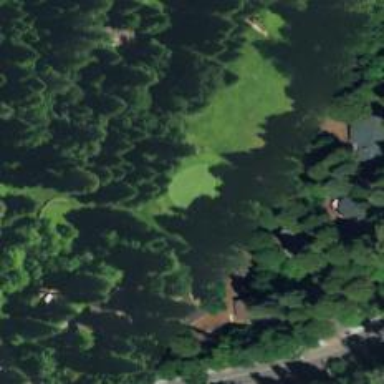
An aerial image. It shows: Golf hole.